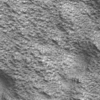
Label: not_dusty